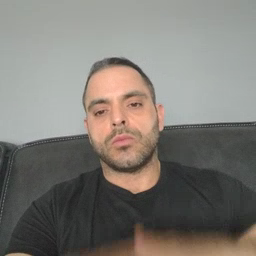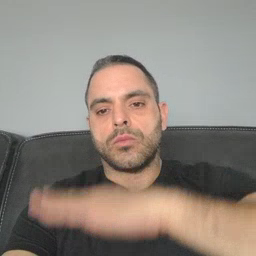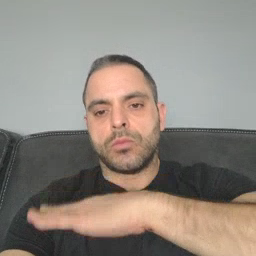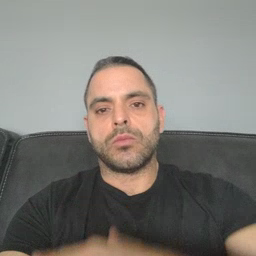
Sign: table